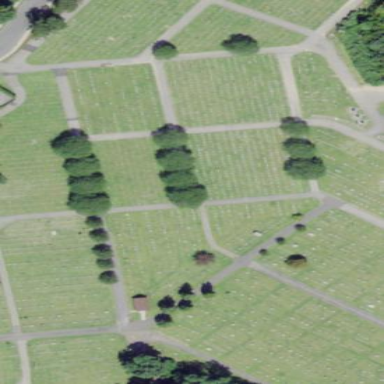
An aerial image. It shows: Graveyard used as cemetery.